Field crop: maize
Growth stage: 2
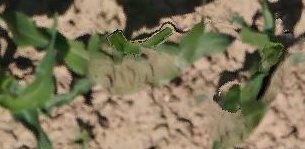
Species: maize